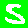
Digit: 5